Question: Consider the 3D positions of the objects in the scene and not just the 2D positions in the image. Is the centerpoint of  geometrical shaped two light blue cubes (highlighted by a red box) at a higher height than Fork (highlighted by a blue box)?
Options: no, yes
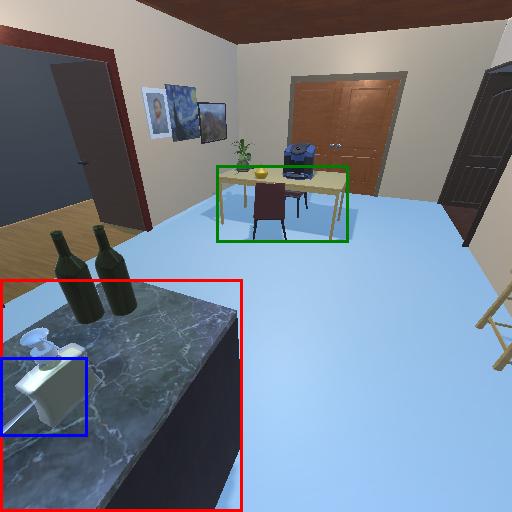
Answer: no